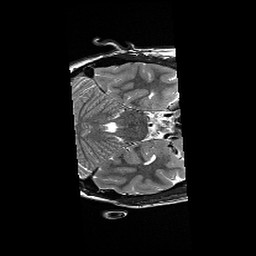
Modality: T2w
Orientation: axial
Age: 34
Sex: female
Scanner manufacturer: siemens
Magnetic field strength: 3 T
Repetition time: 6.1 s
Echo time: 0.104 s